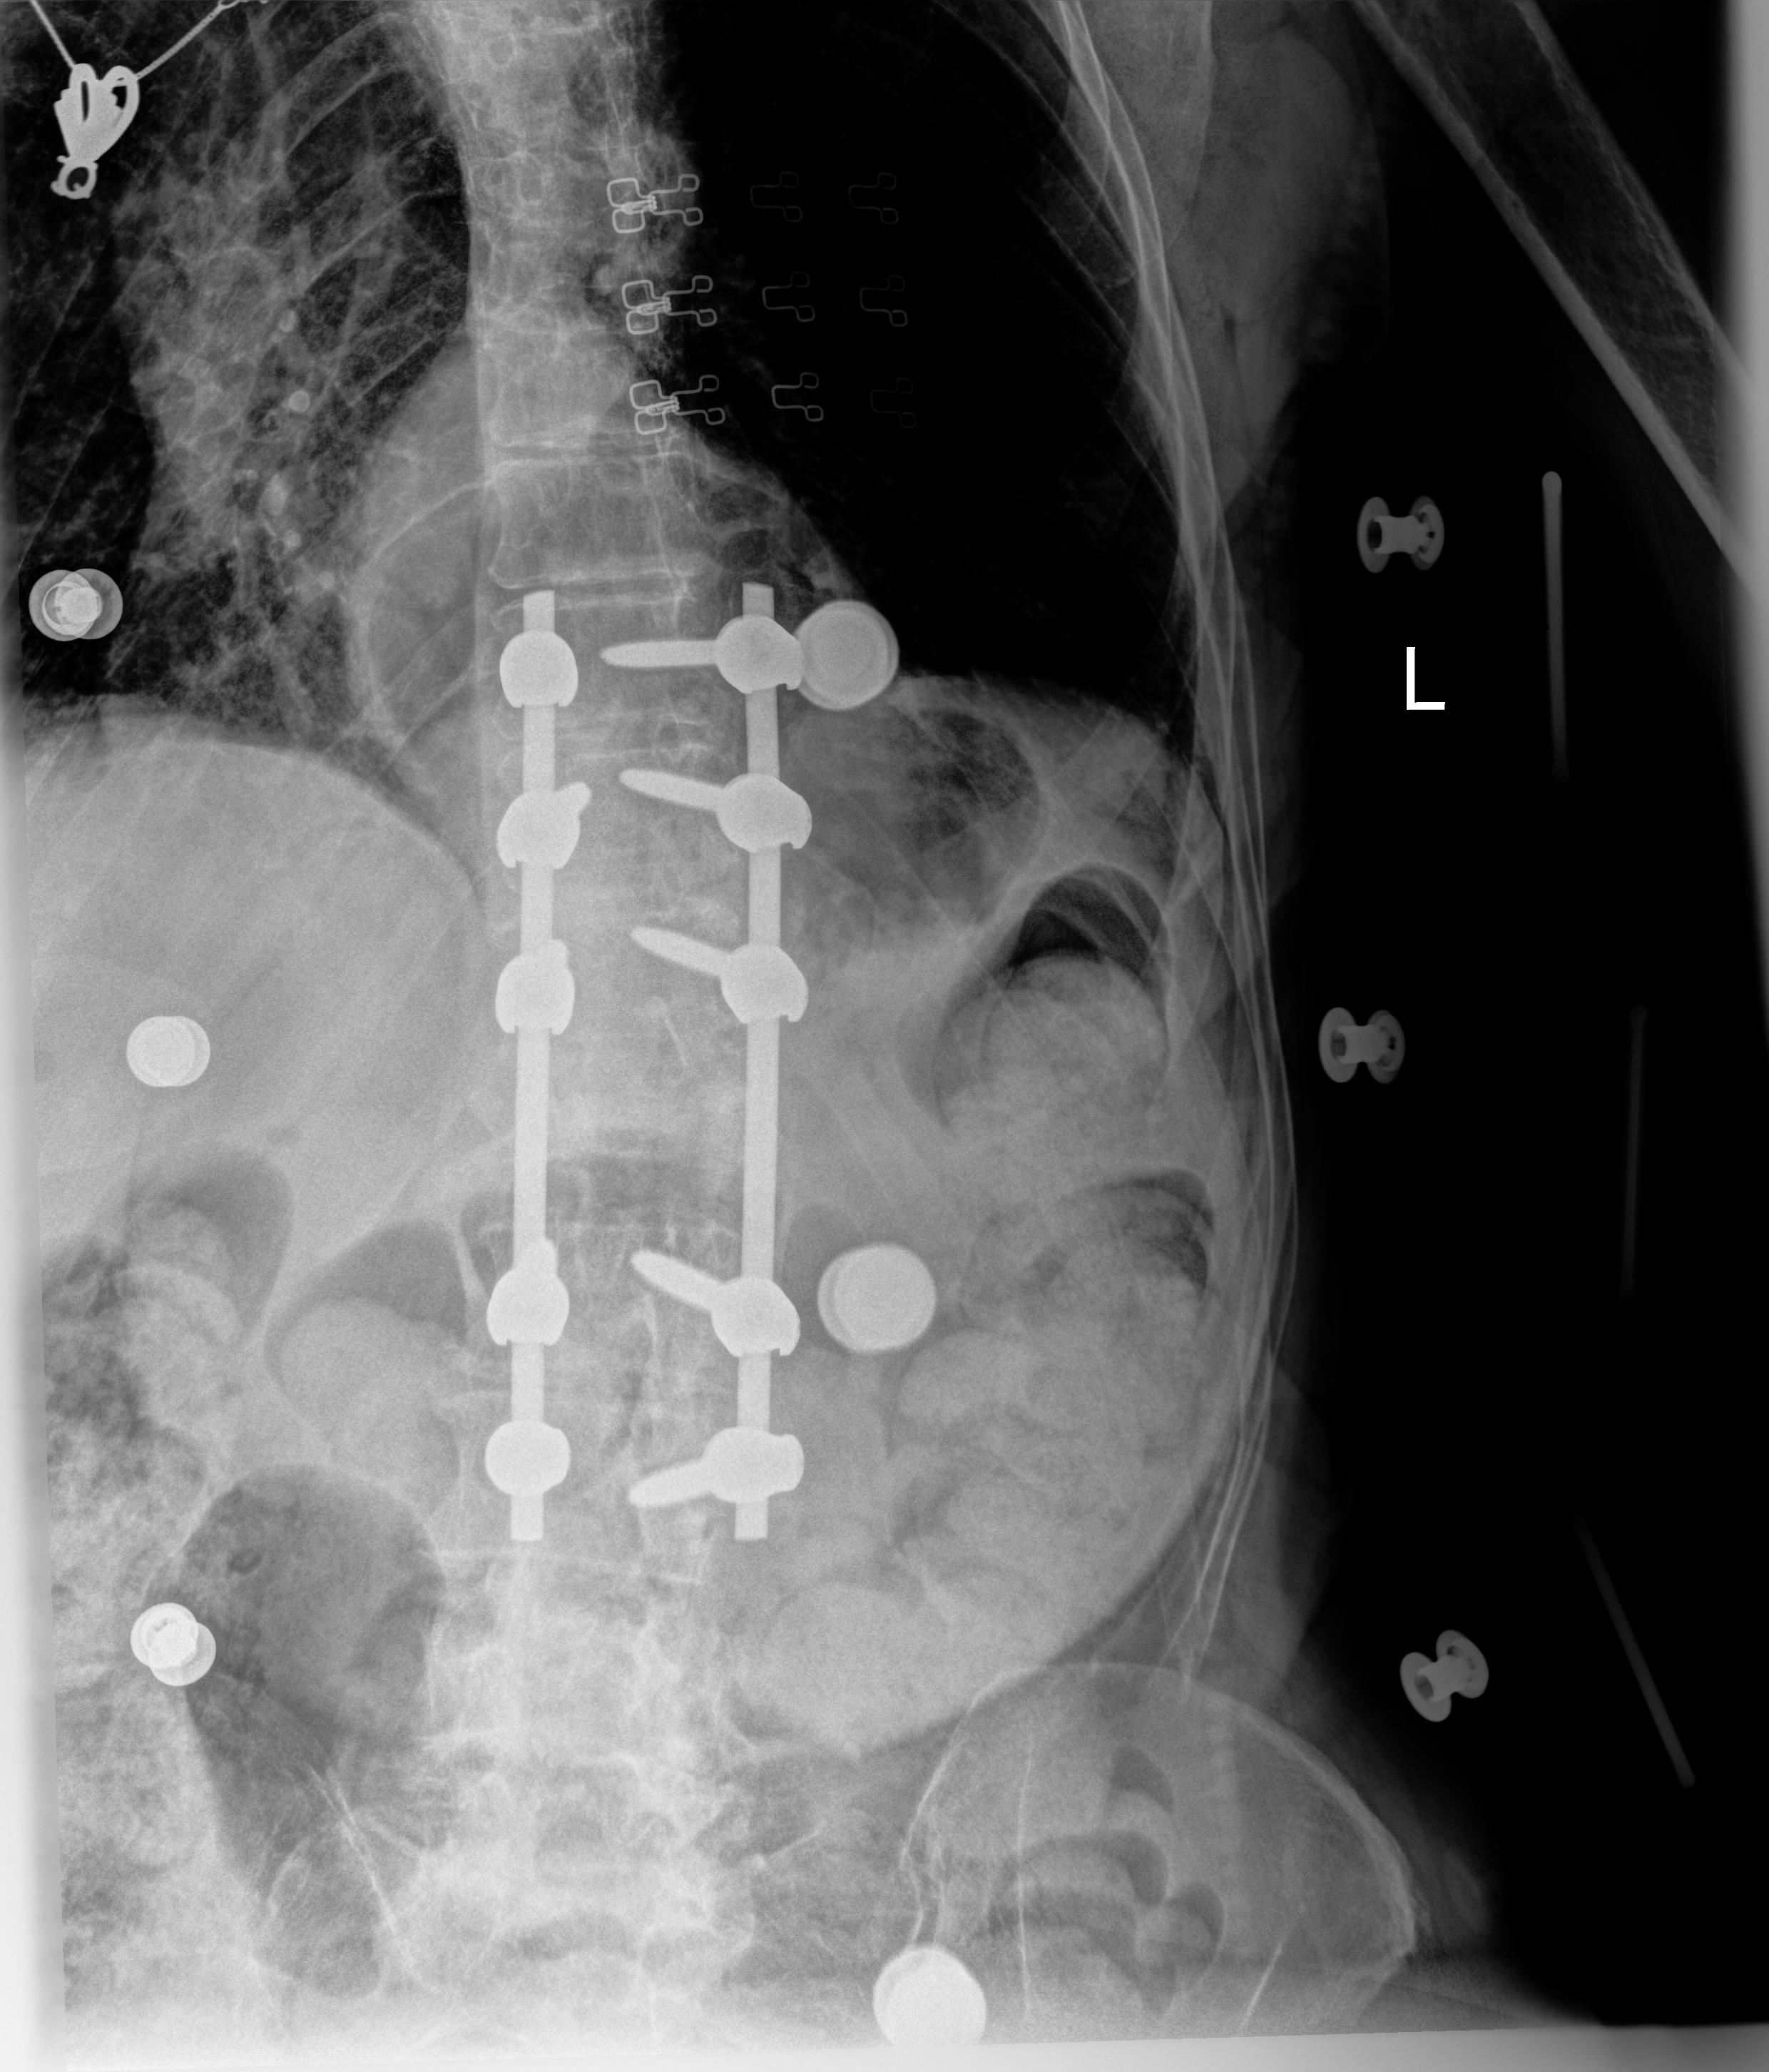
View: AP
Implant manufacturer: Styker everest (K2M)